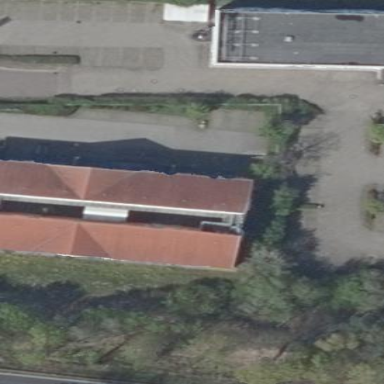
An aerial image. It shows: Hotel building.